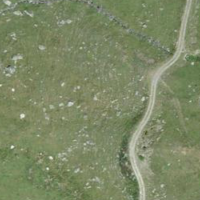
EUNIS habitat code: 26
Species observed at this site:
Parnassius phoebus
Viola calcarata